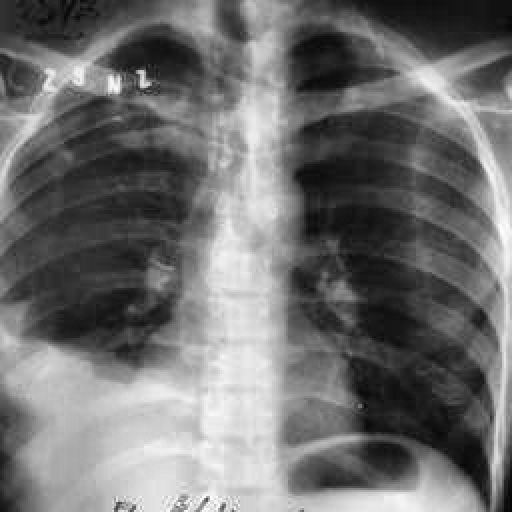
Finding: TUBERCULOSIS